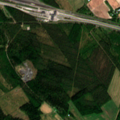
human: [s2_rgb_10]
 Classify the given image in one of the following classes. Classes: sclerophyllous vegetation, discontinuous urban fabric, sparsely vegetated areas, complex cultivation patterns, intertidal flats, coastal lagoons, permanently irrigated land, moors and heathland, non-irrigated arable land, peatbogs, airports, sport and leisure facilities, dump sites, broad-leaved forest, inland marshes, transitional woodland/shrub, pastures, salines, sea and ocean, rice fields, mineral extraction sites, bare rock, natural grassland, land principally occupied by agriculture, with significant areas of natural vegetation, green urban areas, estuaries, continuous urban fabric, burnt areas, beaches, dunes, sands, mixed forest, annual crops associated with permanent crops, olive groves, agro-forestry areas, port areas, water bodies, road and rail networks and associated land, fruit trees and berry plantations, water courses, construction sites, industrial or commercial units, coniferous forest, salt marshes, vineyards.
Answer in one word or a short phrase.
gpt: industrial or commercial units, non-irrigated arable land, land principally occupied by agriculture, with significant areas of natural vegetation, coniferous forest, mixed forest